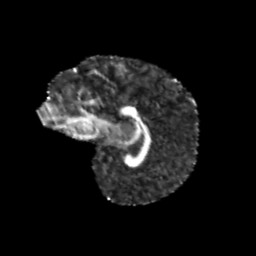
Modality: FA
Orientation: sagittal
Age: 12
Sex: female
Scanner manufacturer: siemens
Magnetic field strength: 3 T
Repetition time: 3.8 s
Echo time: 0.07 s